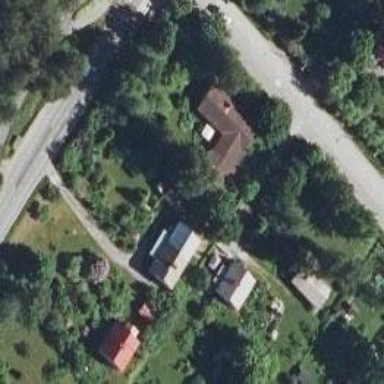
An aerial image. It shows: Driveway.